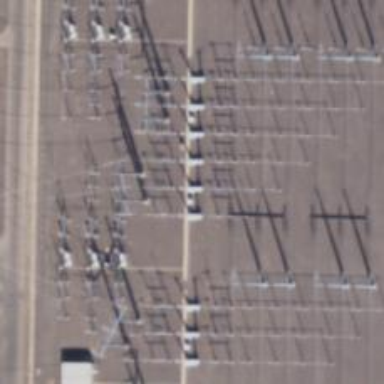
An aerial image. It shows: Switch used for power control.